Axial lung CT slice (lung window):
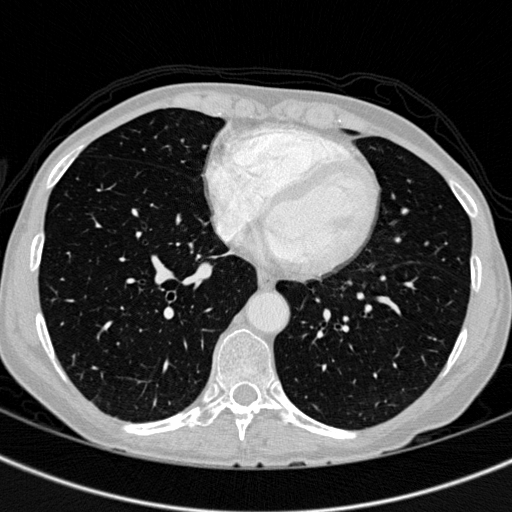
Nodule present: no